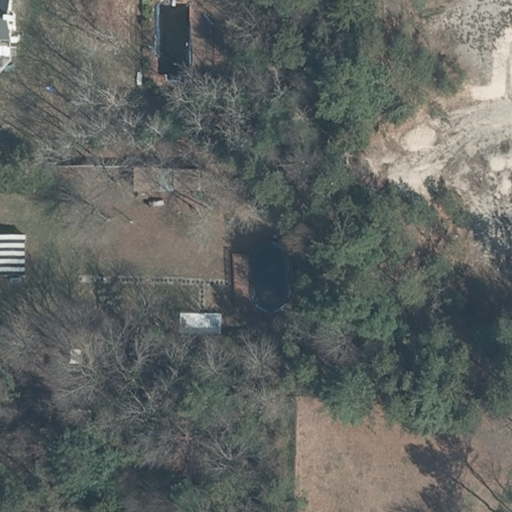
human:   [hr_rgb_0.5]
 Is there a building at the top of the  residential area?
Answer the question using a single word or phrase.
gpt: no

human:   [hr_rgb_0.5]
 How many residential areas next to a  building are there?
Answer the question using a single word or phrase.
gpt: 1

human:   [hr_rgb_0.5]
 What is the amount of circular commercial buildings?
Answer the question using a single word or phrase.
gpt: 0

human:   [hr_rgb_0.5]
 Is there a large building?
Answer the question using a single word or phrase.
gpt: no

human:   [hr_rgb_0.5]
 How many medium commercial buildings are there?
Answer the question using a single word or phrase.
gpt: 0

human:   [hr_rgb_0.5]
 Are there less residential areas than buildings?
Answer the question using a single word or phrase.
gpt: yes

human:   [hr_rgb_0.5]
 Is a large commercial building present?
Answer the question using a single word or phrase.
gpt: no

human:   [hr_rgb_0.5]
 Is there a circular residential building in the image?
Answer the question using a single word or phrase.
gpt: no

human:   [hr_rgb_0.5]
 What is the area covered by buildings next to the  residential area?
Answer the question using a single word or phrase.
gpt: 708m2

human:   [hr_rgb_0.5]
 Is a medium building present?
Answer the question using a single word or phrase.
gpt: yes

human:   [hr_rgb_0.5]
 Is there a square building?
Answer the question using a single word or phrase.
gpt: no

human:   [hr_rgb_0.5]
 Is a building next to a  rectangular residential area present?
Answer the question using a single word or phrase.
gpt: no

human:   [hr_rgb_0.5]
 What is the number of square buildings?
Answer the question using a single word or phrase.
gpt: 0

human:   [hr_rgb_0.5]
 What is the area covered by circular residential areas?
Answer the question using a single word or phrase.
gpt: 0m2

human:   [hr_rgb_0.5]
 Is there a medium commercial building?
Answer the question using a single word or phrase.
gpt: no

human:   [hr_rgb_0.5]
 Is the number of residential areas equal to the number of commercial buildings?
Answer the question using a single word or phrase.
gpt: no

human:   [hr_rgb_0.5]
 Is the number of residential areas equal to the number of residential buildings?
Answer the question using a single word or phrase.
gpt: no

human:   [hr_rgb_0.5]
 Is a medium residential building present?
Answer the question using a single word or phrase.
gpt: yes

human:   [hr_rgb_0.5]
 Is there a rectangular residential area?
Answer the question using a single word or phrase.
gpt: no

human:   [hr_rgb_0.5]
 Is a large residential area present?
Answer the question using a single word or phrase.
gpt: yes

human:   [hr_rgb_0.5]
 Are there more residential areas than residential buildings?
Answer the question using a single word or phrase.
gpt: no

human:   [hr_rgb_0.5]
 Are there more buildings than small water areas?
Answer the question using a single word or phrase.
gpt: yes

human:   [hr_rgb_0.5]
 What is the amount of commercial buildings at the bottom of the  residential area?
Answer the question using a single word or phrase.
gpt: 0

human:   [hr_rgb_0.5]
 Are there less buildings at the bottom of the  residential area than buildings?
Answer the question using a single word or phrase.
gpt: no

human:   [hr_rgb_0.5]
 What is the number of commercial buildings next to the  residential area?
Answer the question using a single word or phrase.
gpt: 0

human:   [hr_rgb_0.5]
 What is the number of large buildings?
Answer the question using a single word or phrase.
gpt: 0

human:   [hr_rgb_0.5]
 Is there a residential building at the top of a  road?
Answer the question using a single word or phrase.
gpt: no

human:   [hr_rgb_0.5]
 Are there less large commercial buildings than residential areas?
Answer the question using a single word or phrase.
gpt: yes

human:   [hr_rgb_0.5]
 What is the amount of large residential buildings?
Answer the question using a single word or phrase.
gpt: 0

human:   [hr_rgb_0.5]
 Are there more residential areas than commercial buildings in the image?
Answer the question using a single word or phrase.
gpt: yes

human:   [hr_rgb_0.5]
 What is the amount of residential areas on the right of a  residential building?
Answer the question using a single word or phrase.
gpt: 1

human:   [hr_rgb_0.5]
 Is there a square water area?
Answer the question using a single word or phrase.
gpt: no

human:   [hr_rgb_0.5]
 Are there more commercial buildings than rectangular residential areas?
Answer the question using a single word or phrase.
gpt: no

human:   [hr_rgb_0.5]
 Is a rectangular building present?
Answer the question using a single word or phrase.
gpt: yes

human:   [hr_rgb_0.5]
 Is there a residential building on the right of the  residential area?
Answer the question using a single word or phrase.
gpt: no

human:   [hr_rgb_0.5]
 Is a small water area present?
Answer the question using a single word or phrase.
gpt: no